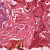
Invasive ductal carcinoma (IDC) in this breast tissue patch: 0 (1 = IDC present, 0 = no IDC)